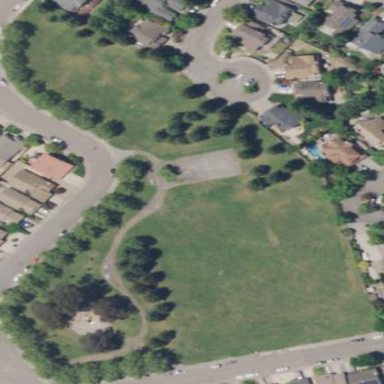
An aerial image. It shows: Park.